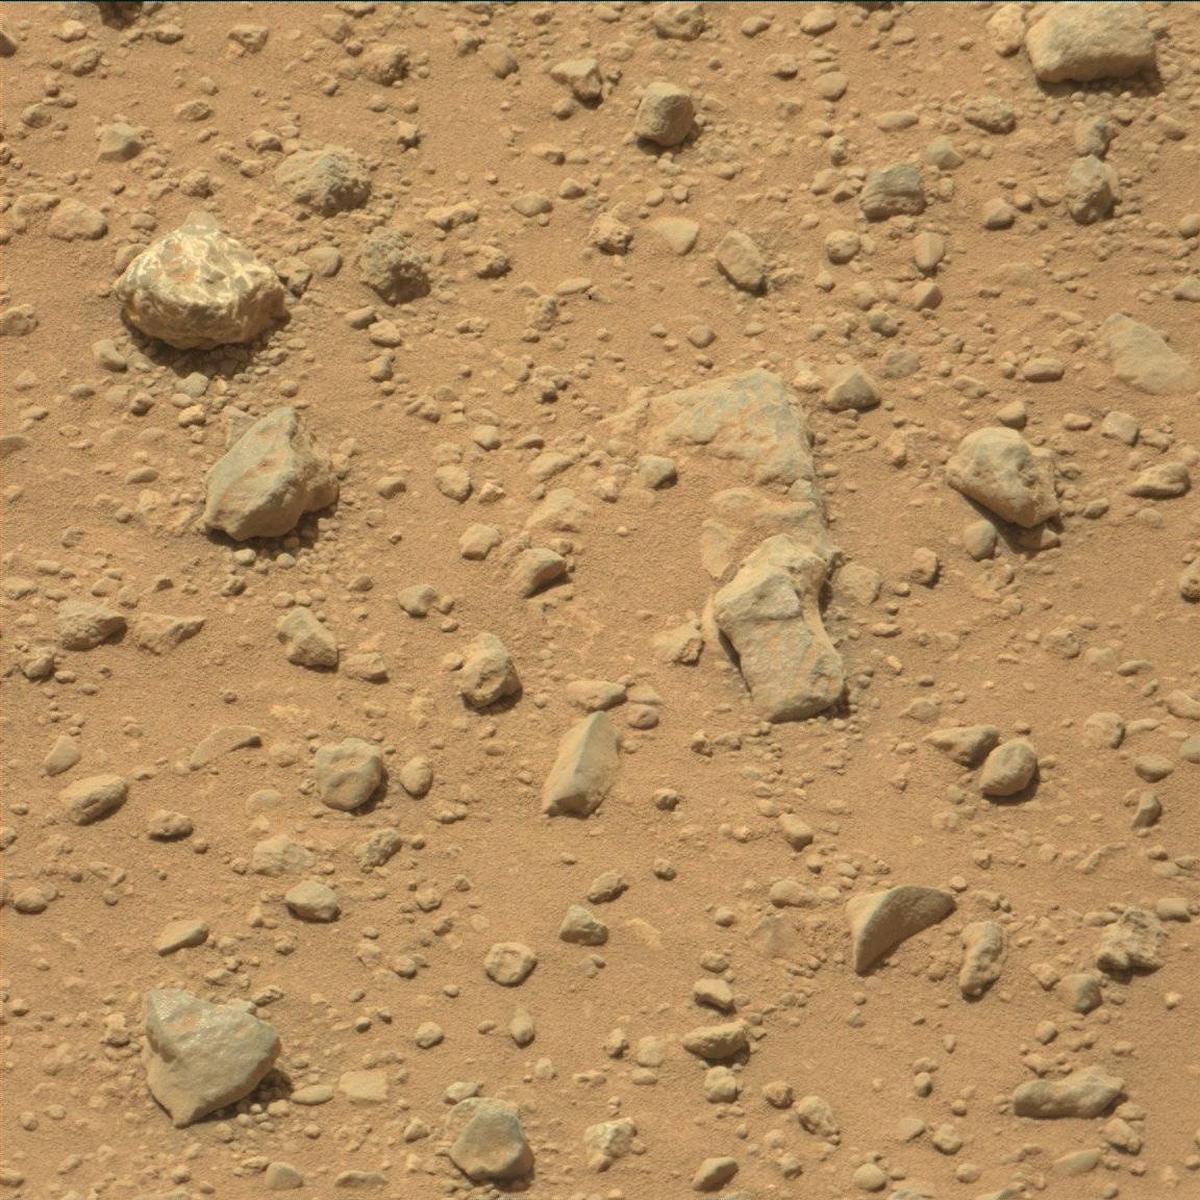
Terrain classes present: Bedrock, Rock, Sand / Soil